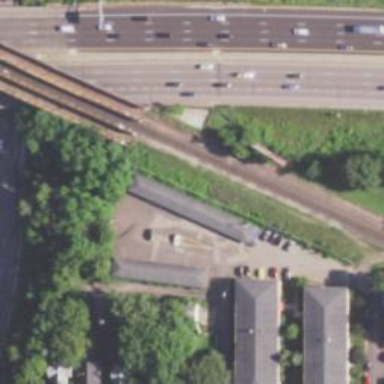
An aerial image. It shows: Rail spur service.